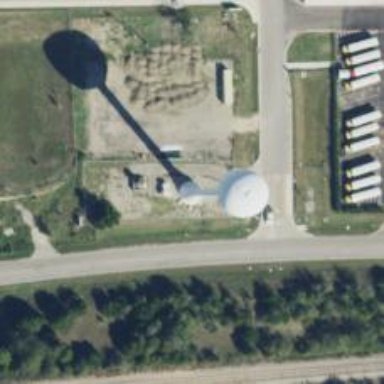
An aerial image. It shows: Water tower that is man-made.